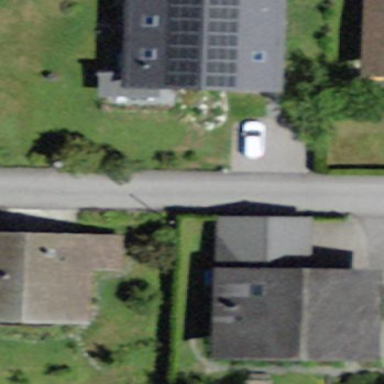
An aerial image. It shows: Detached building.